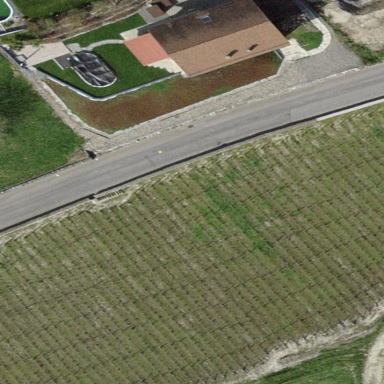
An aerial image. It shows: Vineyard.